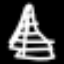
Label: The Eiffel Tower